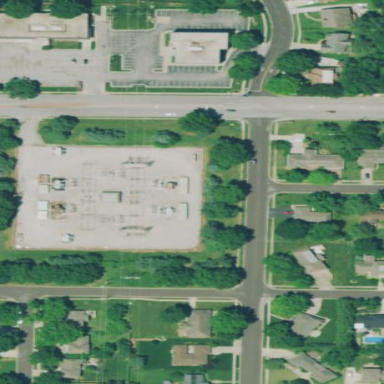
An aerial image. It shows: Distribution power substation secured by fence.